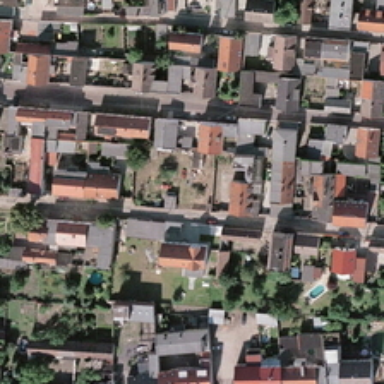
Many buildings and green trees are in a dense residential area .